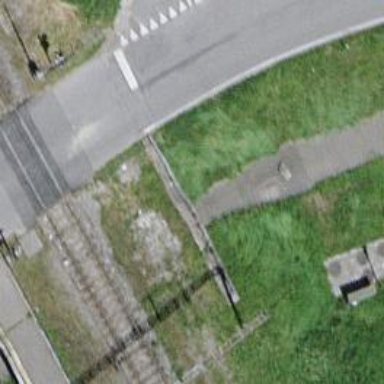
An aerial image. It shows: Footway passing through tunnel.